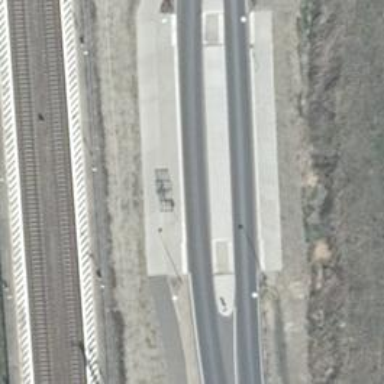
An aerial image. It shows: Shelter for public transport.